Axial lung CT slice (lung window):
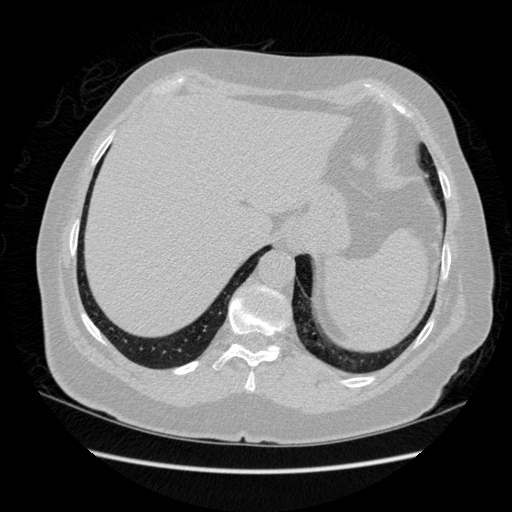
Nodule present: no